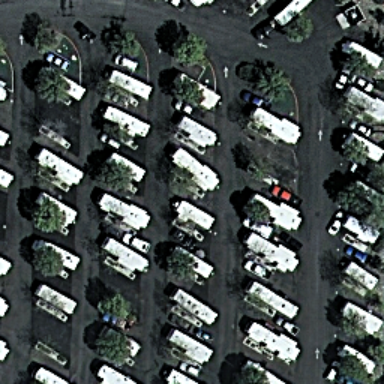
Many mobile homes arranged in lines in the mobile home park .